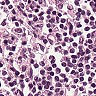
Metastatic tissue present: no